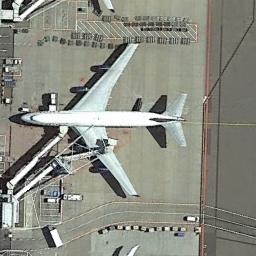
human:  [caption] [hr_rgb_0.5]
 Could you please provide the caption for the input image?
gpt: A plane parked next to a boarding bridge and some facilities around it .

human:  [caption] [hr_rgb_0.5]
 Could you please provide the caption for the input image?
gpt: There is an airplane parked beside the terminal .

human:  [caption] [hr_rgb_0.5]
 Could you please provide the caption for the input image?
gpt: An airplane was on the airport beside many containers .

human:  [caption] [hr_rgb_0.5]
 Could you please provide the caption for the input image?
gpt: A white plane docked at the corresponding departure gate .

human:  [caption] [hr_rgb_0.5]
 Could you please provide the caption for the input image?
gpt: One plane is in the parking lot .